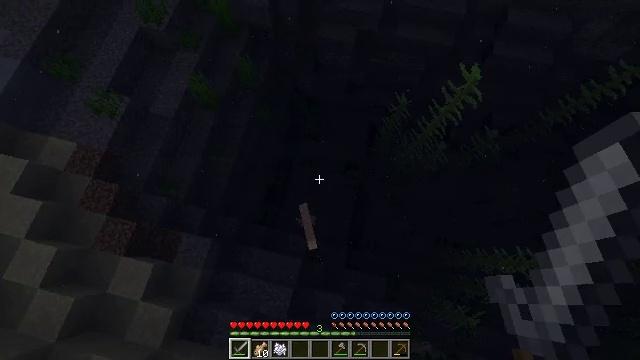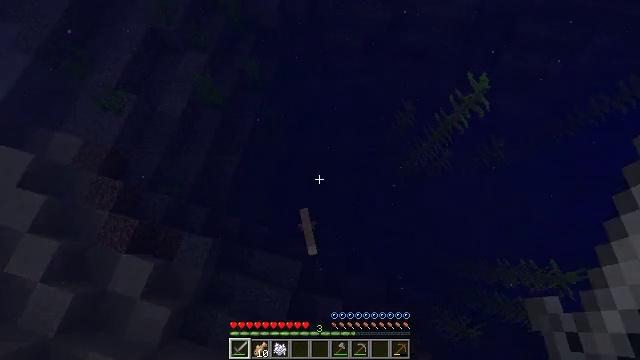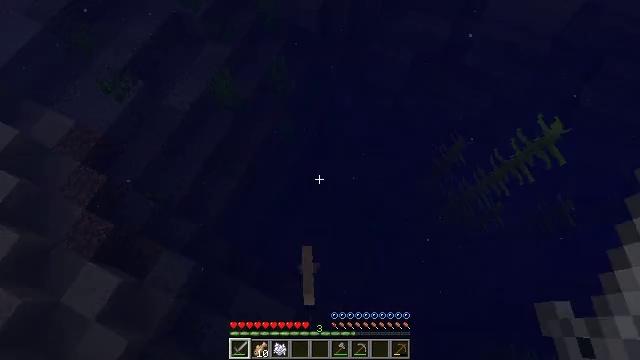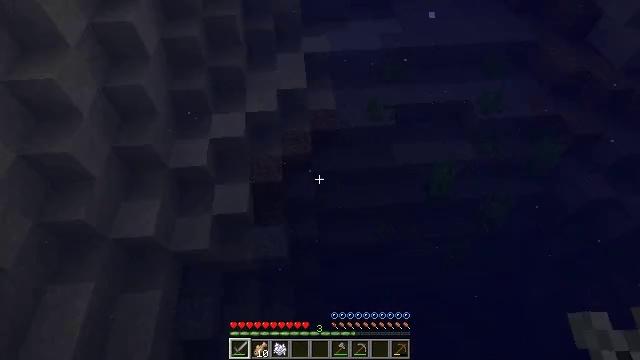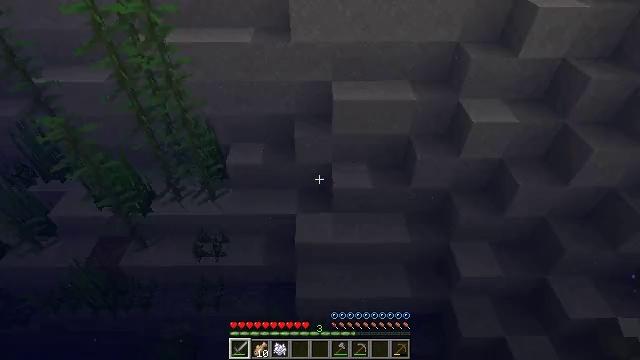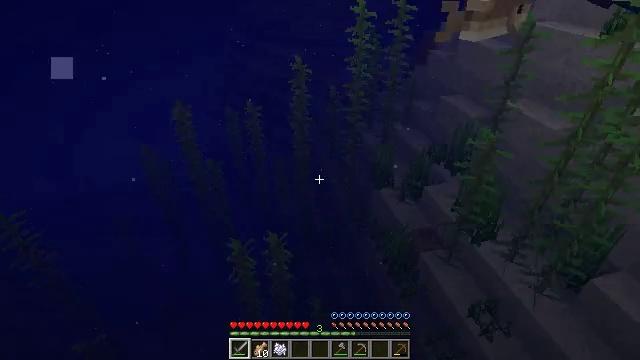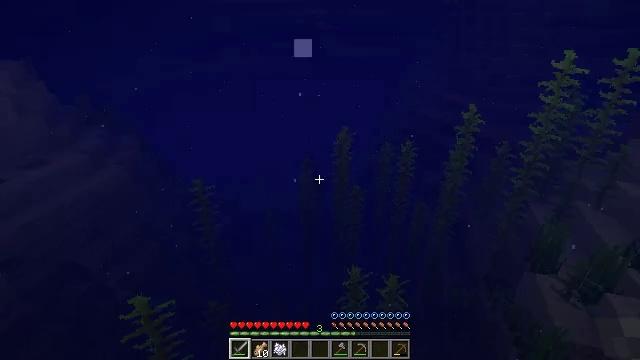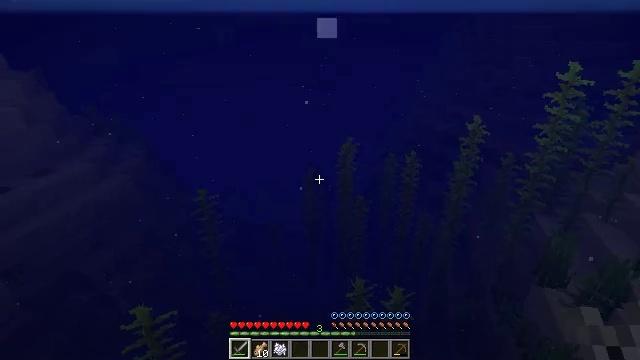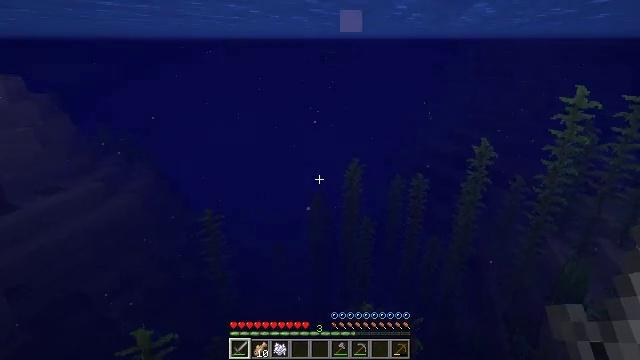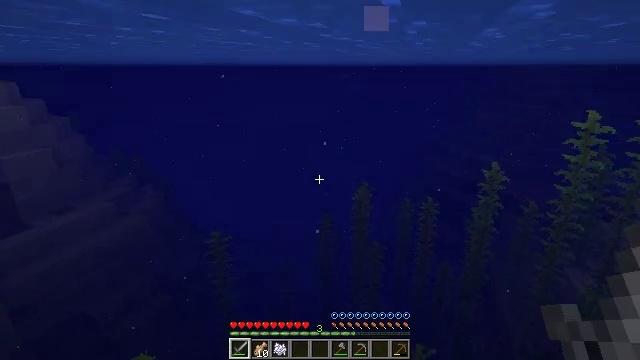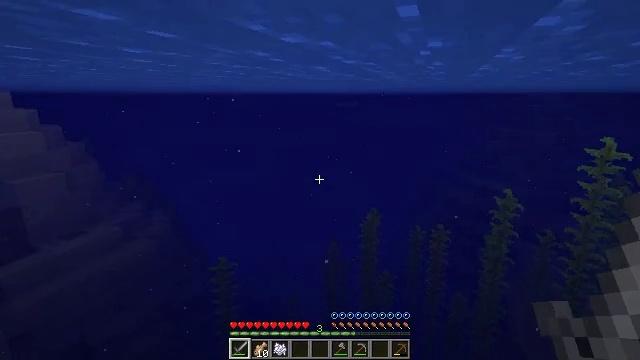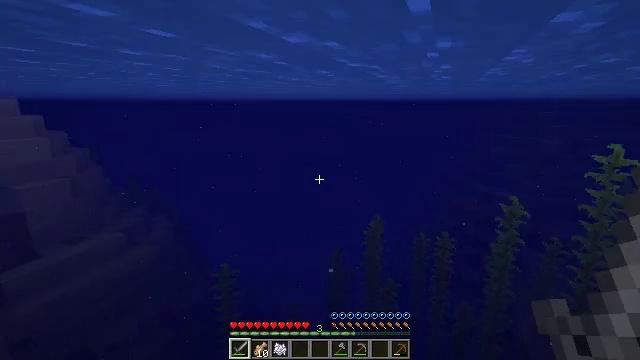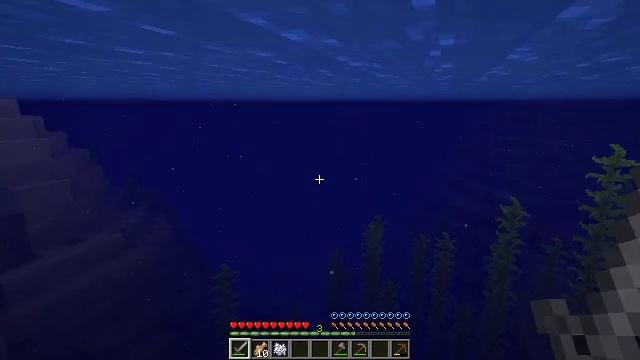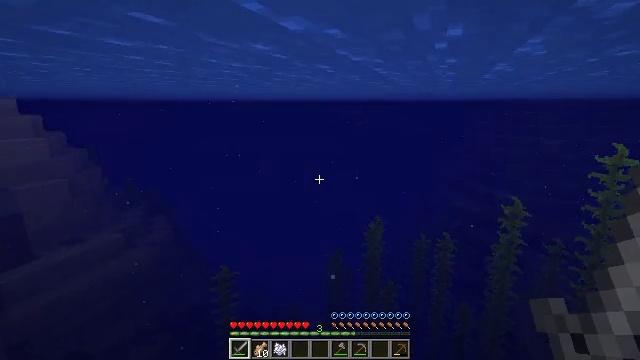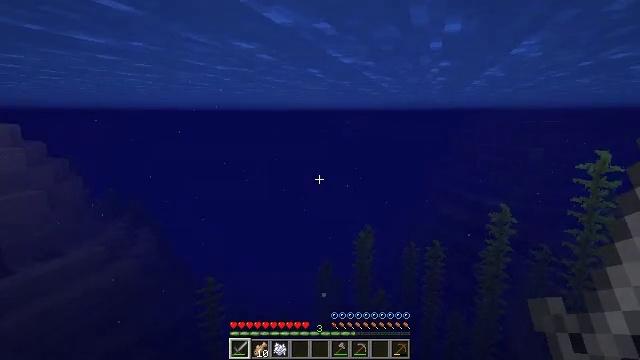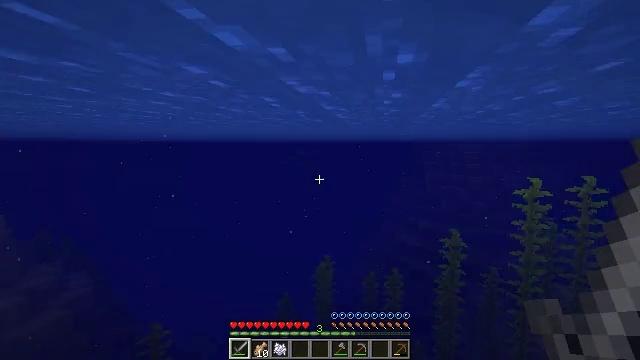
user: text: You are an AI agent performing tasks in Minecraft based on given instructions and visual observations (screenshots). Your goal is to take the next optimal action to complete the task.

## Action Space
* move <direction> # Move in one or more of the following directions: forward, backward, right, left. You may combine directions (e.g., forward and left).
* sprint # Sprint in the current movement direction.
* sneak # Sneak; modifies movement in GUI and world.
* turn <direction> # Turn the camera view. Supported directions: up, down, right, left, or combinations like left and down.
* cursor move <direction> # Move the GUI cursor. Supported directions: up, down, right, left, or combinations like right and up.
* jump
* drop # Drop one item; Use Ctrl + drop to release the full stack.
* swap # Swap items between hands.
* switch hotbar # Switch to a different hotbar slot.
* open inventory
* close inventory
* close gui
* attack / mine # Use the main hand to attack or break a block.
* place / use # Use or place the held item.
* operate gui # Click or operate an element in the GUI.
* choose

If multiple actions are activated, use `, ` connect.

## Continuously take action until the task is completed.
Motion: motion action
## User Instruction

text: Kill mobs in water.
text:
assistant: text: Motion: move forward, turn left
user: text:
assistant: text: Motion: move forward, turn left and up
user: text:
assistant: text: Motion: move forward, turn left and up
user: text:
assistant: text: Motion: move forward, turn left and up
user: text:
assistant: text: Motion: move forward, turn left and up
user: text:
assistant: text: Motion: move forward, turn left and up
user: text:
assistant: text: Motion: move forward, turn up
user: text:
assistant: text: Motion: move forward, turn left and up
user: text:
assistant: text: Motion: move forward, turn left and up
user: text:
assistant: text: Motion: move forward, turn left and up
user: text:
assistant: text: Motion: move forward, turn up
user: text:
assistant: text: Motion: move forward
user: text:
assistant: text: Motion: move forward
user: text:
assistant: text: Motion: move forward, turn right and up
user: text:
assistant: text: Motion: move forward, turn right and up
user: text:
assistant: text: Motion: move forward, turn right and up
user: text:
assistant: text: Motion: move forward, turn right and down
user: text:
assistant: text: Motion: move forward, turn right and down
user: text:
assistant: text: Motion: move forward, turn right and down
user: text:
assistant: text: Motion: move forward, turn right
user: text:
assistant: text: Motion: move forward, turn right
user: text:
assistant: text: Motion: move forward, turn right
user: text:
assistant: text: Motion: move forward
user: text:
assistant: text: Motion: move forward
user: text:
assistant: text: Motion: move forward
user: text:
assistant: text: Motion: move forward
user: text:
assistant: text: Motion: move forward
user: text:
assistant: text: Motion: move forward, turn right
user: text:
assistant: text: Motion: move forward, turn right and up
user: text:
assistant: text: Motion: move forward